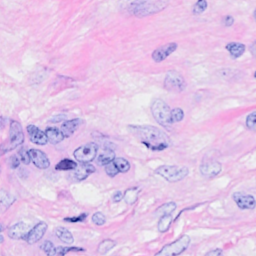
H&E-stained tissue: Breast